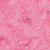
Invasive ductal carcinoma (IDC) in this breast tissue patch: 0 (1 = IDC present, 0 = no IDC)